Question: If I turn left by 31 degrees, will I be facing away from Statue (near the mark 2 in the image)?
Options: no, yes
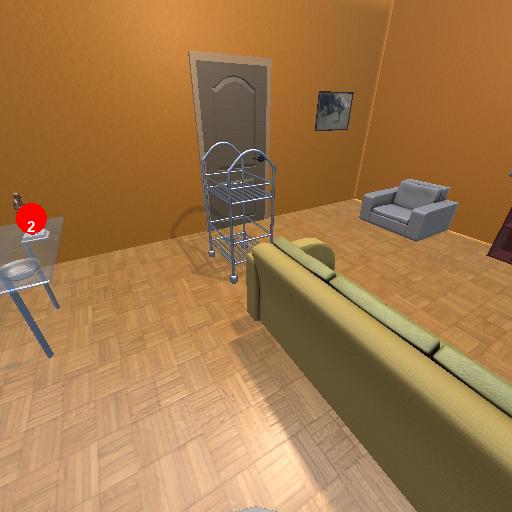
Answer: no